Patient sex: M
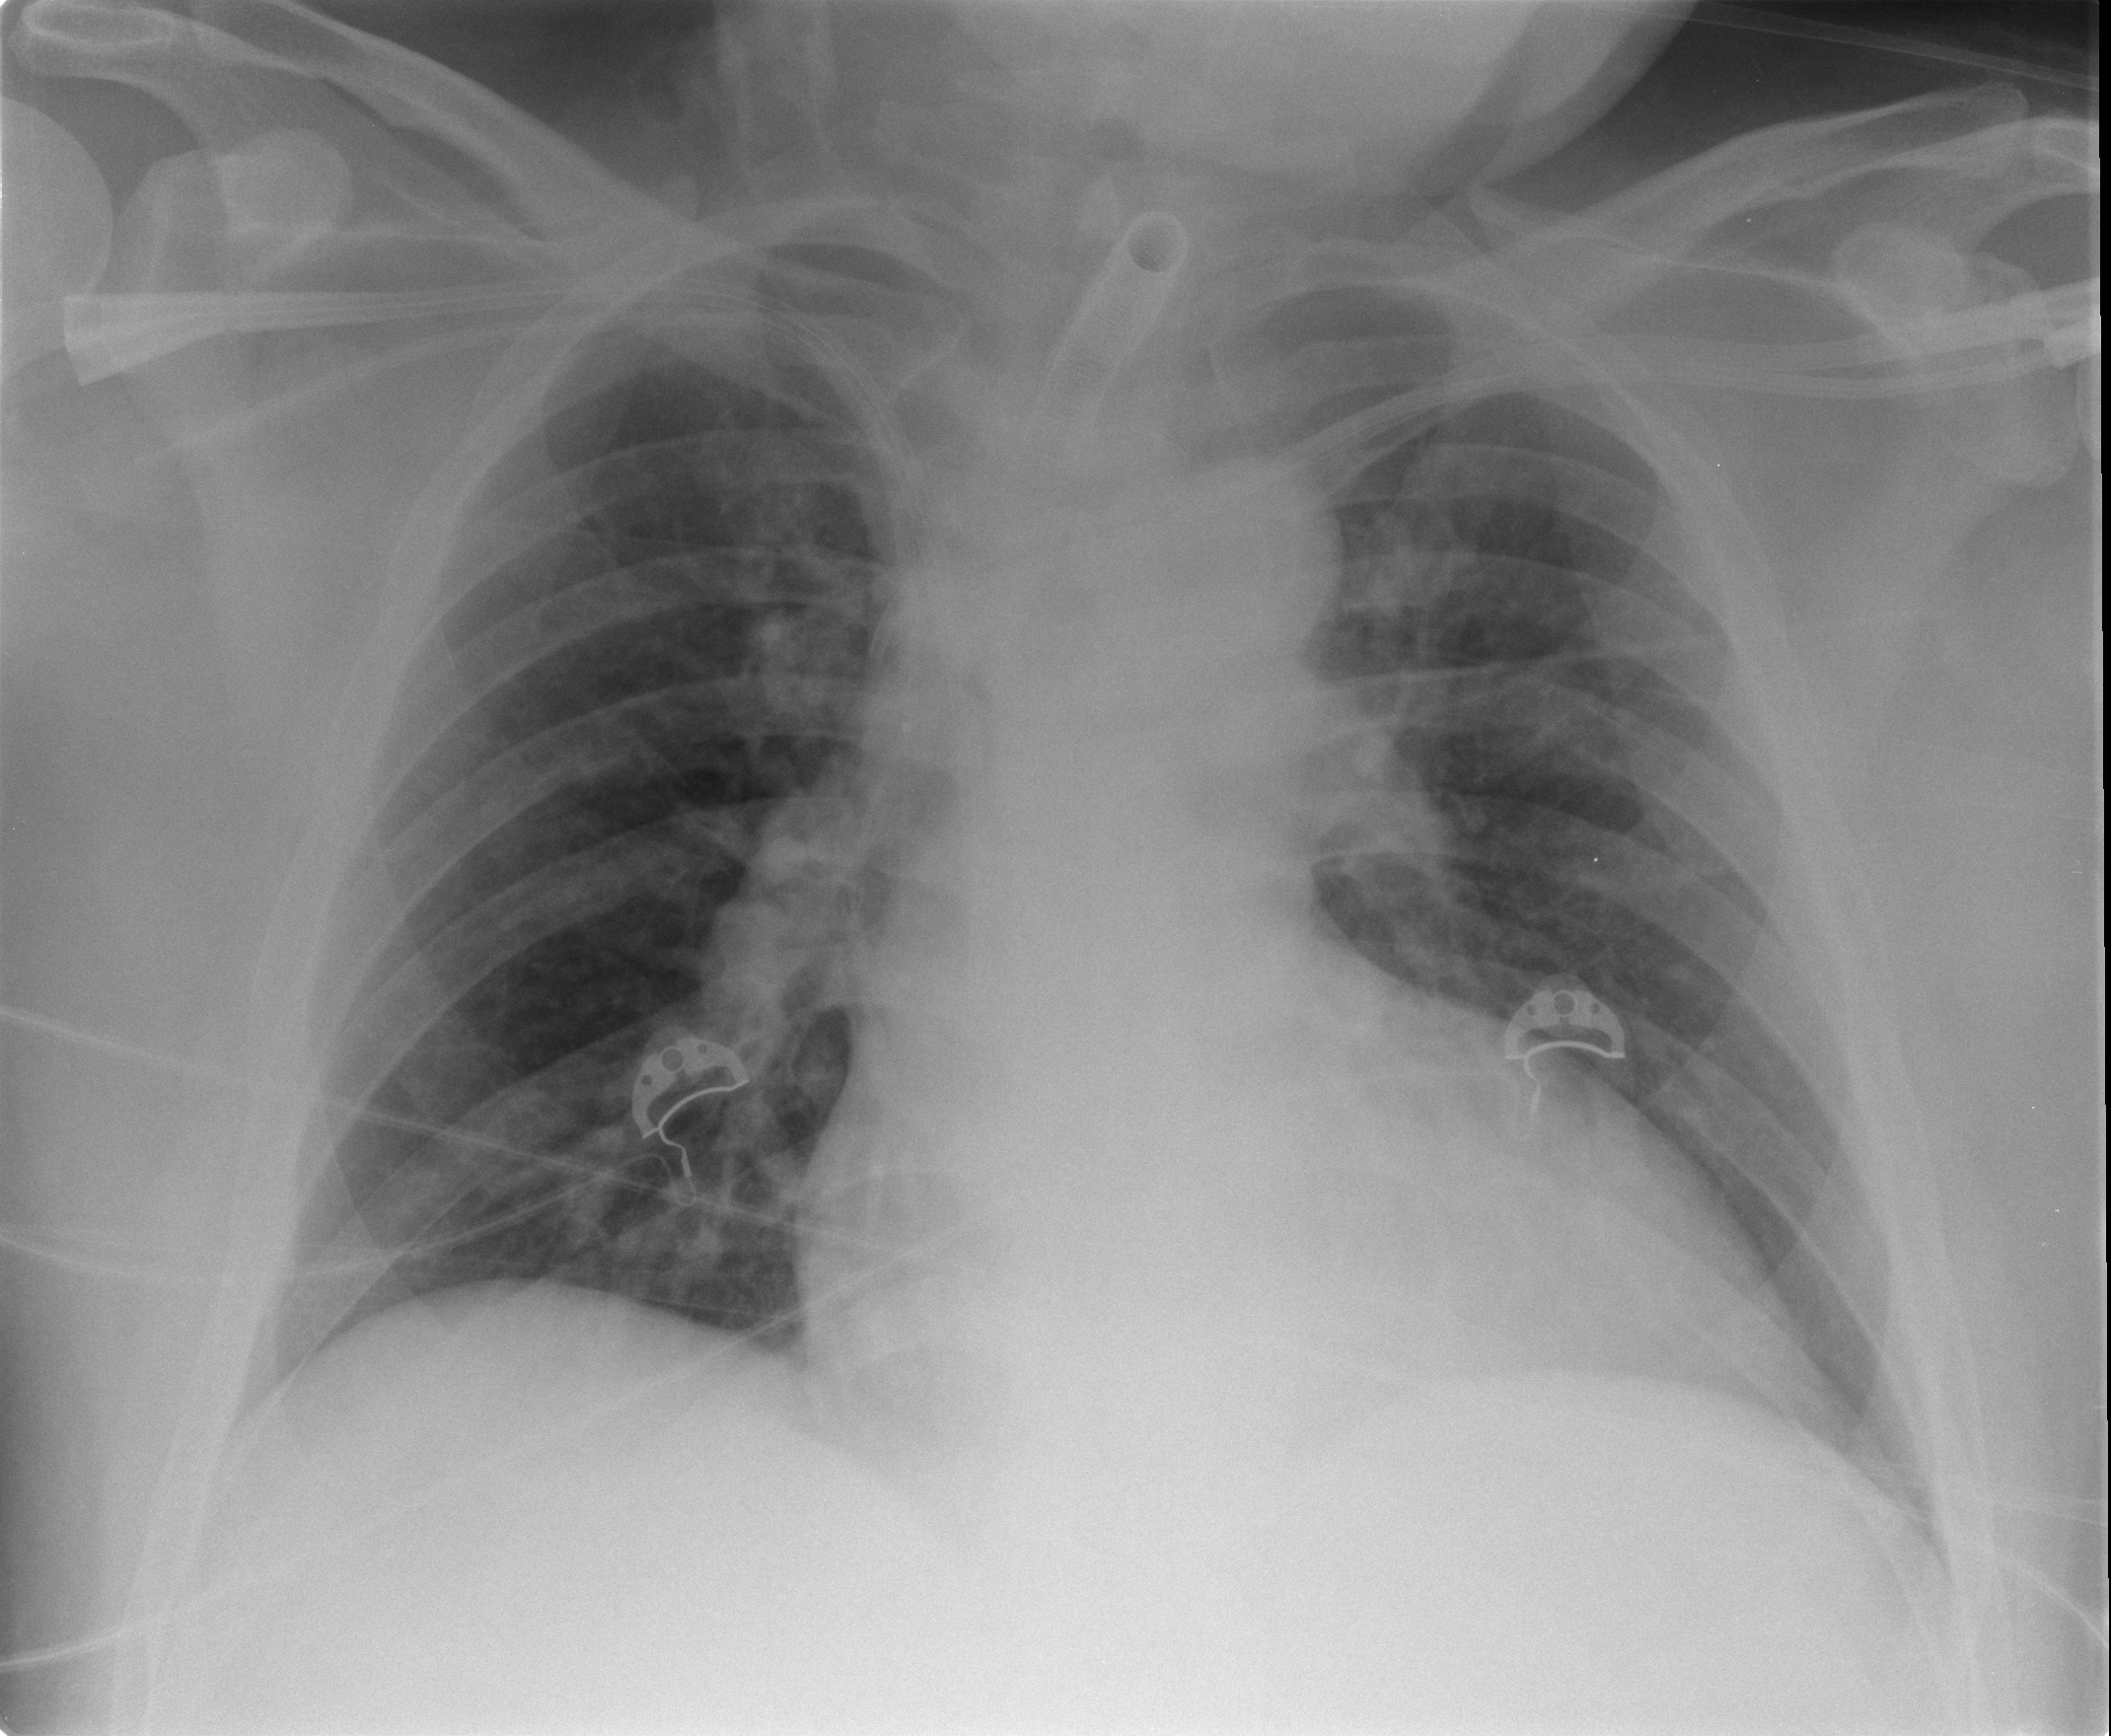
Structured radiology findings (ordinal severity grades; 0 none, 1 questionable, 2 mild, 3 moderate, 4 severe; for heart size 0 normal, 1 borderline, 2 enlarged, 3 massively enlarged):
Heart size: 2
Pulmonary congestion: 0
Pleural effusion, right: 0
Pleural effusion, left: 0
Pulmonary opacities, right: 0
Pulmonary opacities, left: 0
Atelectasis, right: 0
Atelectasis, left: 0